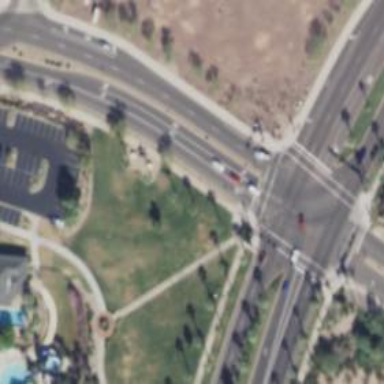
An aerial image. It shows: Solid stop line on the road.